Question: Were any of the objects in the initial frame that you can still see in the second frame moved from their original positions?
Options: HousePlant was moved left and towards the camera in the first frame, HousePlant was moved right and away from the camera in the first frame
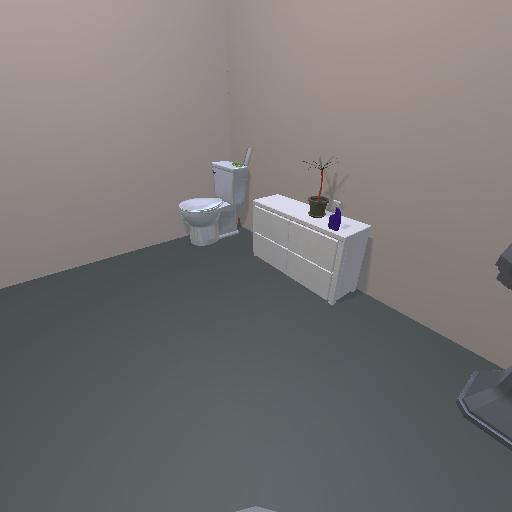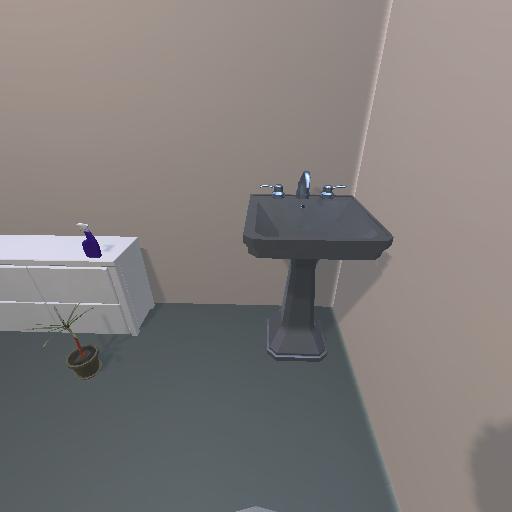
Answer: HousePlant was moved left and towards the camera in the first frame